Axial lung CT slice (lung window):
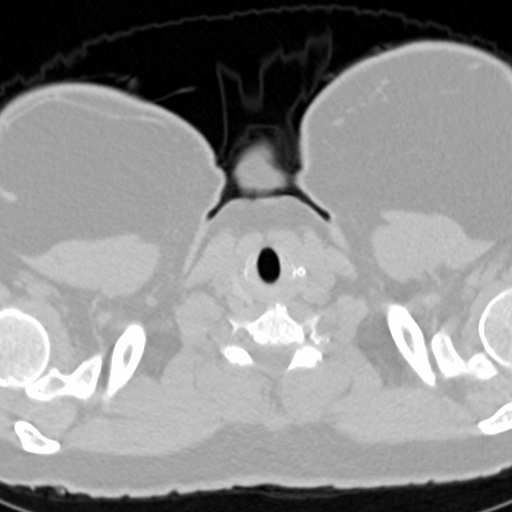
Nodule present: no